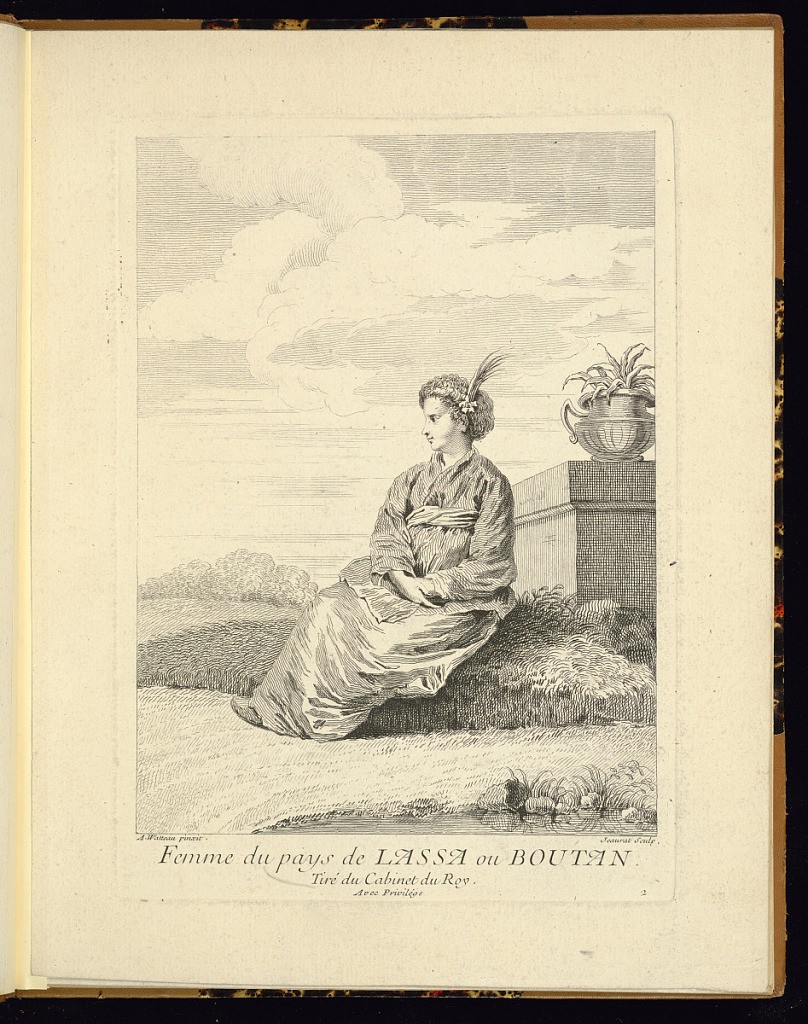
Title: Femme du pays de Lassa ou Boutan
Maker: Antoine Watteau, French, 1684–1721
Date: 1731
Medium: Etching on paper
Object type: Print
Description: A seated woman in a garden landscape with a potted plant to the right on a pedestal. Trees and clouds in the background. The plate is signed, titled, and numbered.